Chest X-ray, PA view. Patient: 41 years old, sex F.
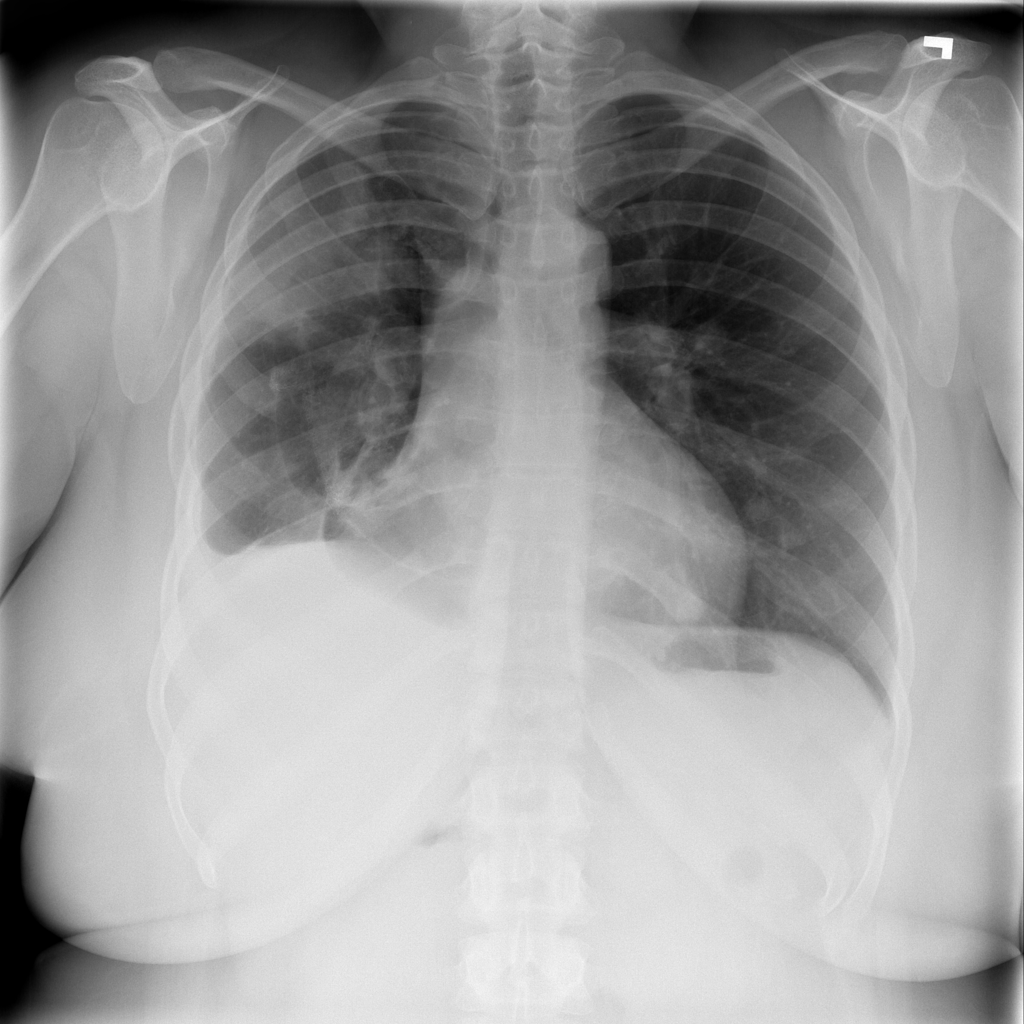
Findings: Nodule, Pleural_Thickening